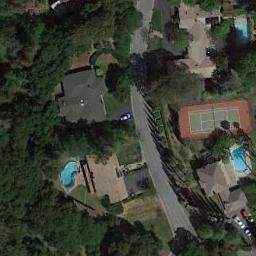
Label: tennis_court